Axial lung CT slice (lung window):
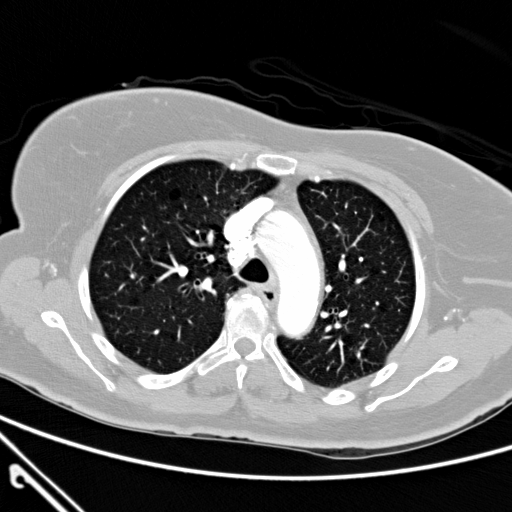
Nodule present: no